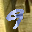
Label: 9